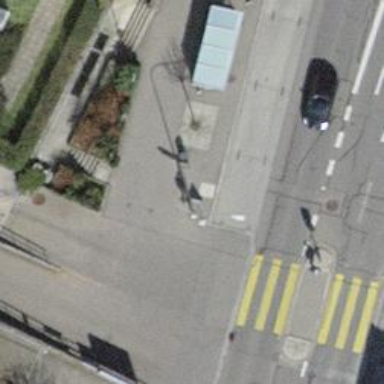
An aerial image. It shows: Bus stop with shelter. It is platform for public transport.